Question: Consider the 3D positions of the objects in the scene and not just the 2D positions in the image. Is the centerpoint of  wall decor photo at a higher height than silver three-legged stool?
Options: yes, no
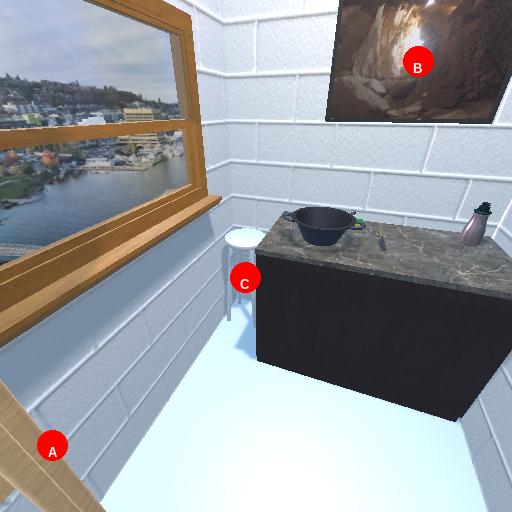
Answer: yes